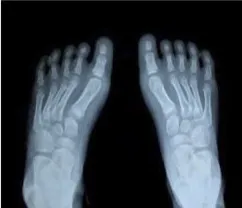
Clinical findings of family 2. (G-K) Phenotypes of onychodystrophy of the father are similar to the proband.
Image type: radiology (x_ray)